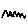
Label: zigzag